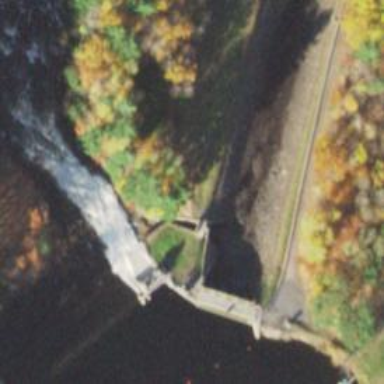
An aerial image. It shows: Spillway within waterway.